Question: I have many annotations on mkmapview.To show multiple annotations on mkmapview I am using the code
'''
MKMapRect zoomRect = MKMapRectNull;
for (id <MKAnnotation> annotation in self.mapView.annotations)
{
if([[annotation description]isEqualToString:@"Location"])
{
MKMapPoint annotationPoint = MKMapPointForCoordinate(annotation.coordinate);
MKMapRect pointRect = MKMapRectMake(annotationPoint.x, annotationPoint.y, 0, 0);
if (MKMapRectIsNull(zoomRect))
{
zoomRect = pointRect;
}
else
{
zoomRect = MKMapRectUnion(zoomRect, pointRect);
}
}
}
MKCoordinateRegion region = MKCoordinateRegionForMapRect(zoomRect);
[self.mapView setRegion:region animated:YES];
'''
Even though the annotations are plotted on the Map, certain annotations are getting cut off.

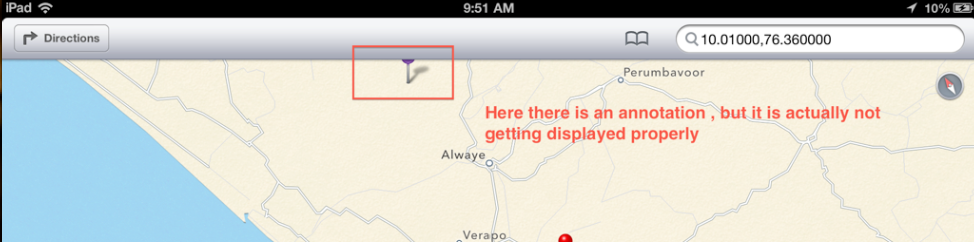
Answer: I many, if not most, cases you'll have a pin at the top like that because the rectangle you are calculating is only for the co-ordinates the annotation is pointing at, not for the image shown at that location.
You might be able to find out how far off the screen the annotation view goes using <URL> but you'll need to zoom to the incorrect rect first to be able to know the map distance that is covered by a screen measurement.
Another way to do it is to slightly expand your zoomRect northward by a fraction based on the size of the pin compared to the map view size. For example (using made up numbers) if the map view was 100pt high and the pin was 10, you'd need to make your zoomRect 10% taller (assuming there is a pin at the top - you can verify with by checking if the zoomRect is wider than the mapview, or just add 10% on anyway because no-one will care if there is a bit of unused map at the top).